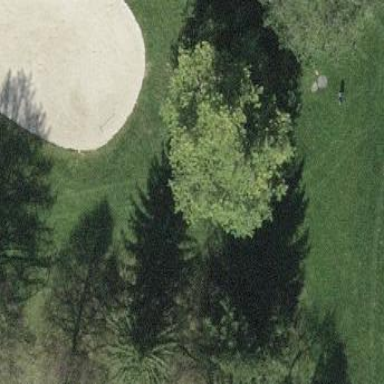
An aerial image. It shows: Golf bunker filled with sandy terrain.